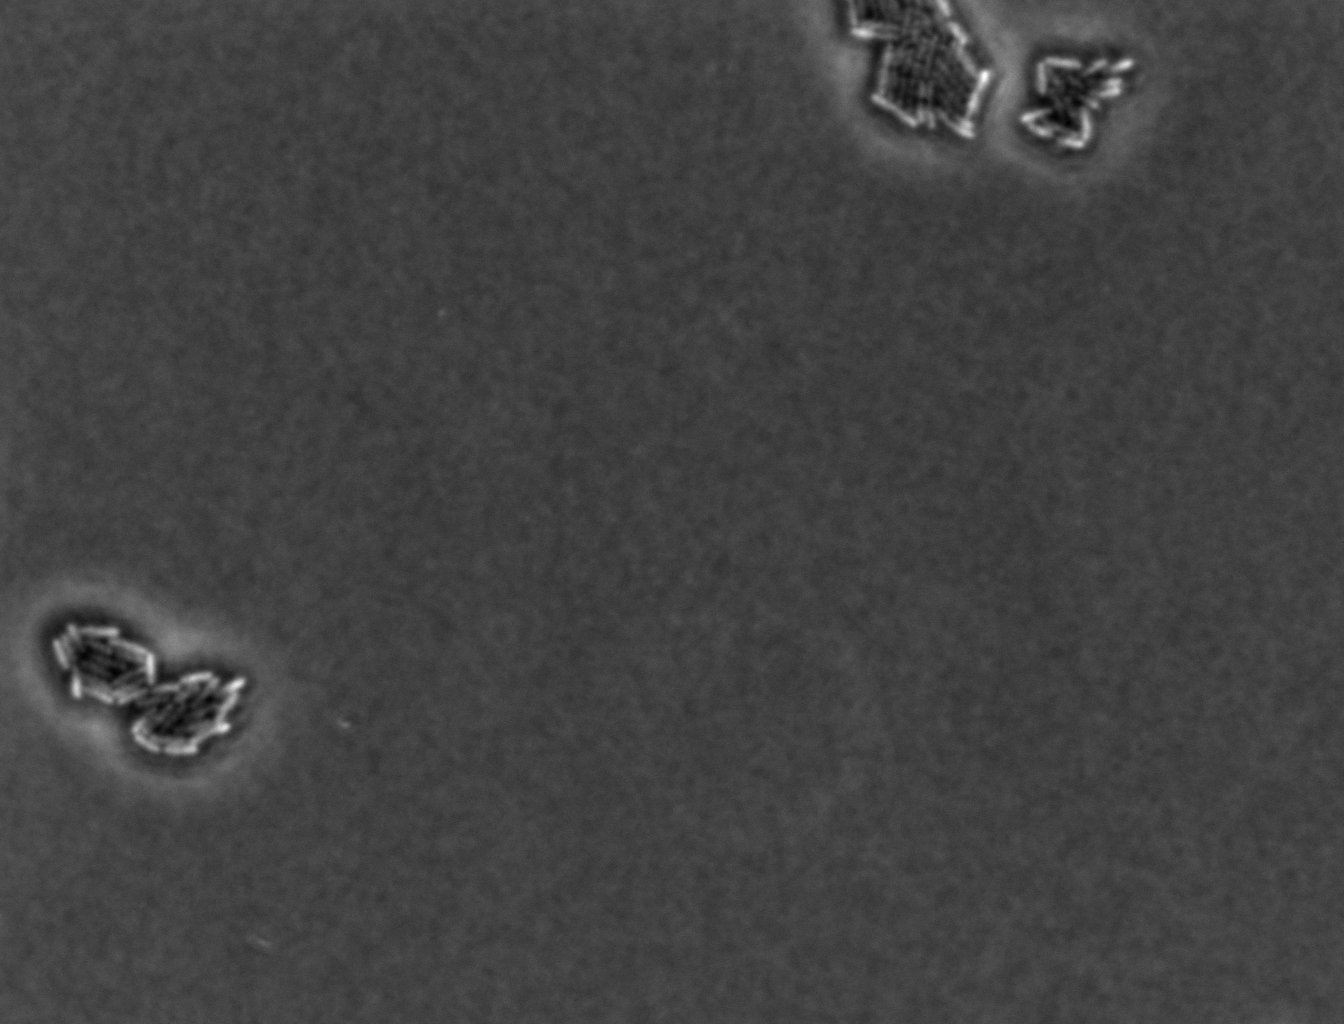
various_fewshot